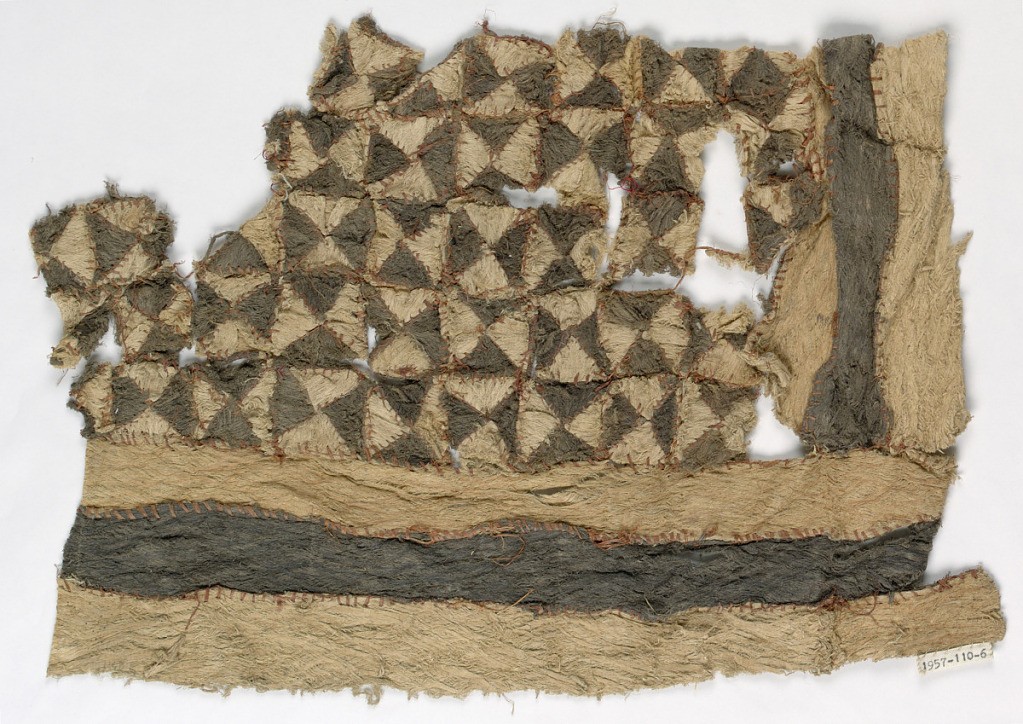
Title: Fragment
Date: late 19th century
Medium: bark, raffia Technique: bark, beaten and/or chewed, pieced with raffia stitching
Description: Fragment of bark cloth with a center field of alternating black and natural triangles, with borders on two sides of natural color with a single black stripe in the center.